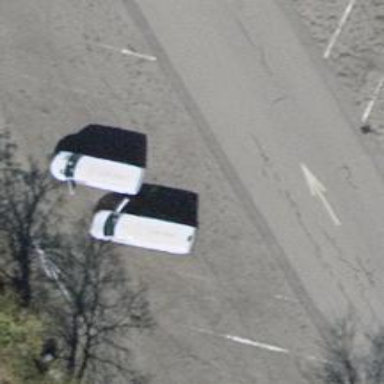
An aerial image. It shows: Bollard.